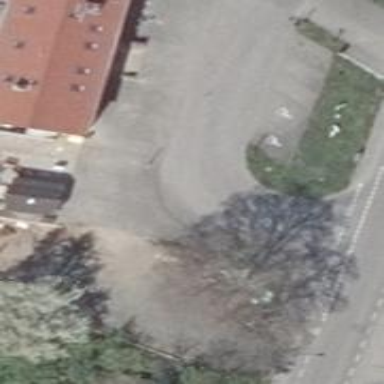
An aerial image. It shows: Driveway road with marked left parking lane.